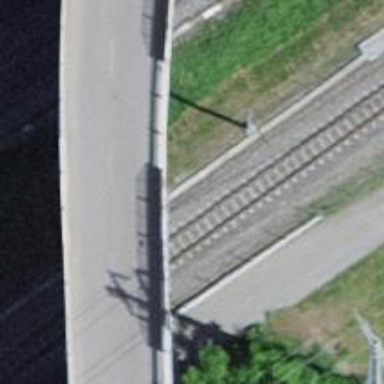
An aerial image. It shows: Narrow-gauge railway track with electrified contact line. The railway has one track.